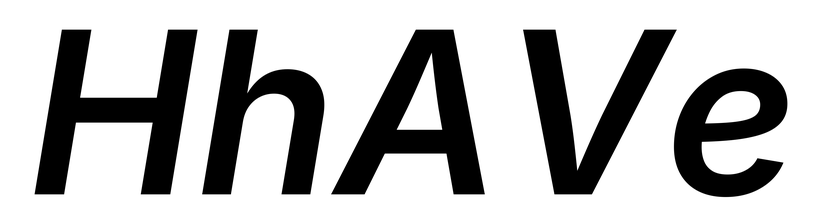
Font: Inter-Italic_SemiBold_Italic